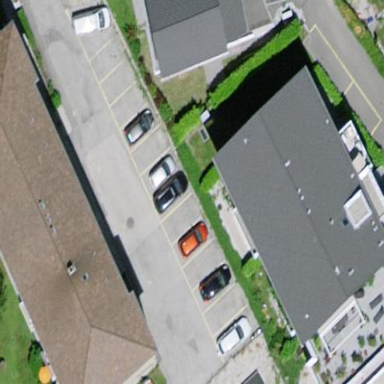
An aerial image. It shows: Street side parking area.